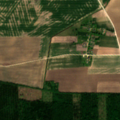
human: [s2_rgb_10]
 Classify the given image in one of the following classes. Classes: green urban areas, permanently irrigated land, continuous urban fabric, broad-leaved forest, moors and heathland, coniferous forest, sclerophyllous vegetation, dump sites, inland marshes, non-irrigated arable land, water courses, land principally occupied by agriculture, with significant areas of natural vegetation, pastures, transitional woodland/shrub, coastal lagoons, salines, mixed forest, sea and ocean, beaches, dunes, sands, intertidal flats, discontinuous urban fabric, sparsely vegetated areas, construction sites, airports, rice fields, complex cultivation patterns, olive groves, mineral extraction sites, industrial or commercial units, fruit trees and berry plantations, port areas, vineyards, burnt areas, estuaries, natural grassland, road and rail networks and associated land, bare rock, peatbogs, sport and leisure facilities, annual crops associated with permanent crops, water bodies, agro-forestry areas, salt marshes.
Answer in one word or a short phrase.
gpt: non-irrigated arable land, complex cultivation patterns, broad-leaved forest, transitional woodland/shrub